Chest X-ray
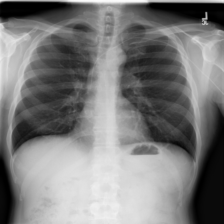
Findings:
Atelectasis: negative
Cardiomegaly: negative
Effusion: negative
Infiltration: negative
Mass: negative
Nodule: negative
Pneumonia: negative
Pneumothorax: negative
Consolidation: negative
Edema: negative
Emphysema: negative
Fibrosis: negative
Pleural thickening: negative
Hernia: negative